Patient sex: M
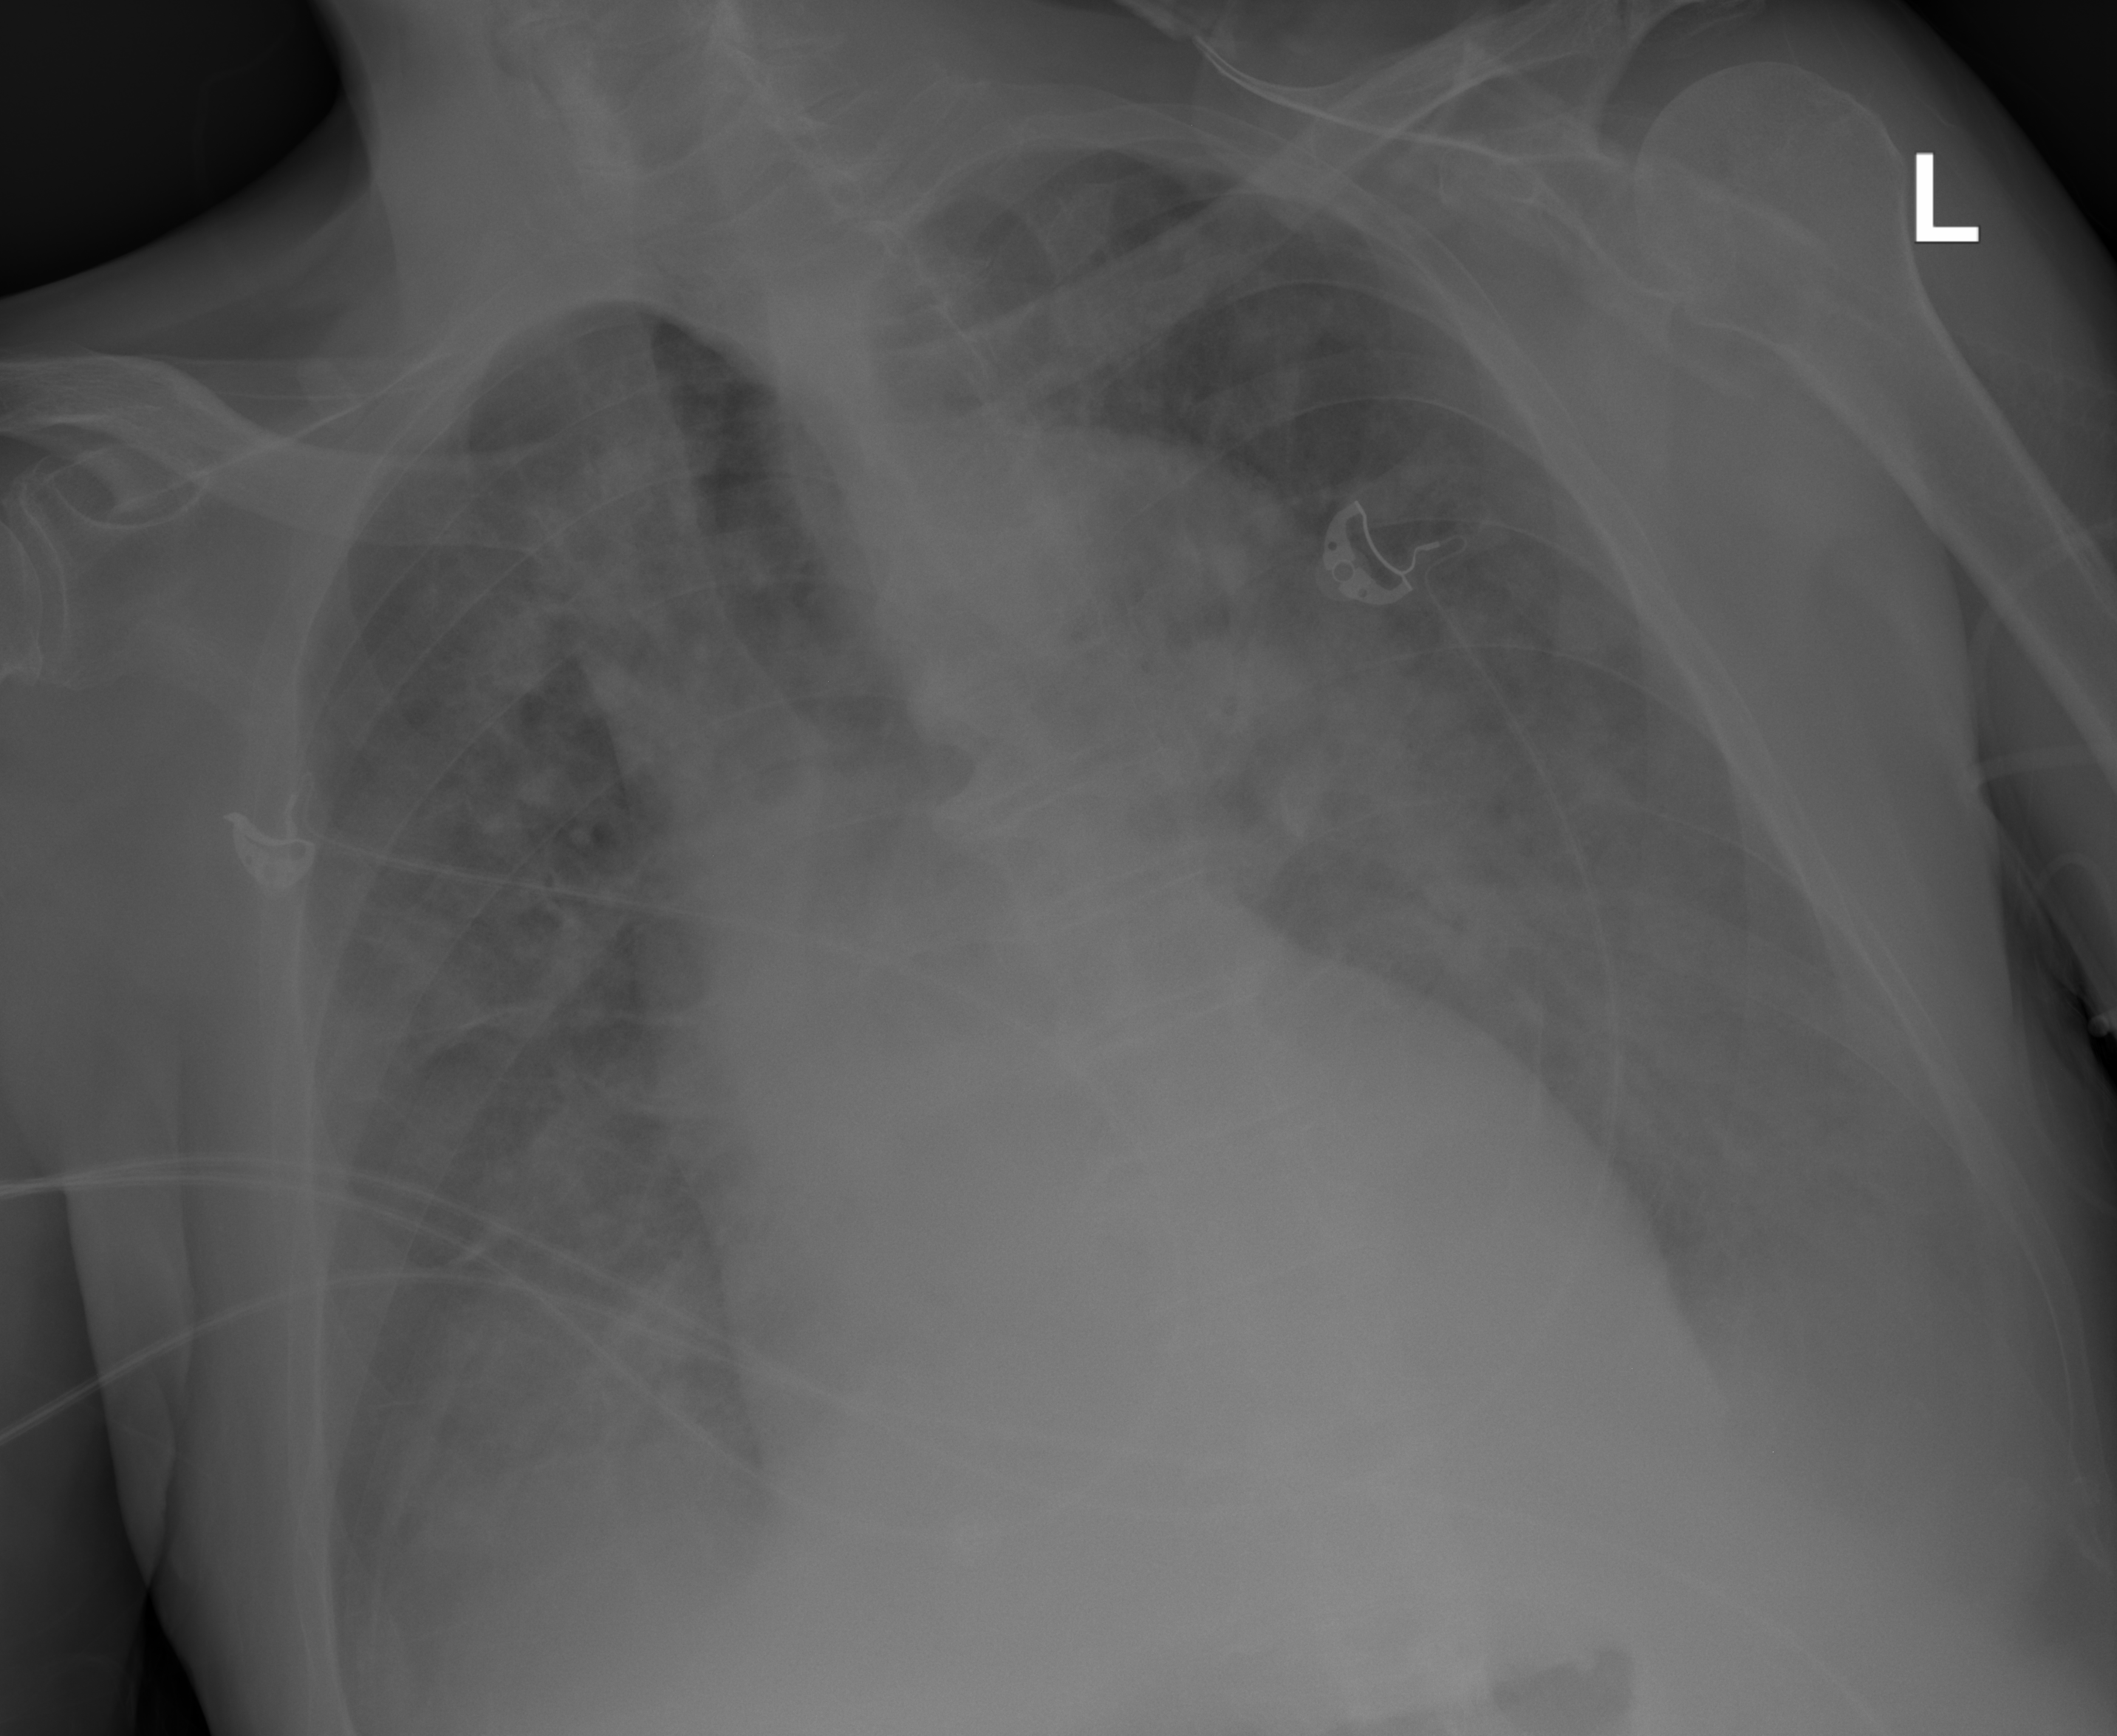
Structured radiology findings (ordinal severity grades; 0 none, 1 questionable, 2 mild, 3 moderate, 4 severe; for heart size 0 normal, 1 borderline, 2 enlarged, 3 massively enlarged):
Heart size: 1
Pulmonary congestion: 3
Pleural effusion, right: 2
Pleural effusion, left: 2
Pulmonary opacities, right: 2
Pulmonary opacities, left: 2
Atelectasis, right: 2
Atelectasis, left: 2